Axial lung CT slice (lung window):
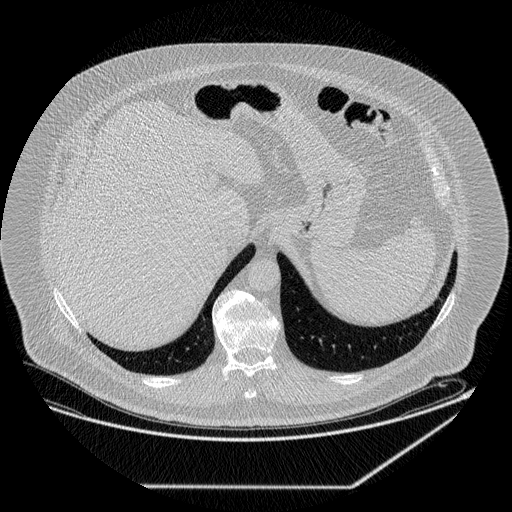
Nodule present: no